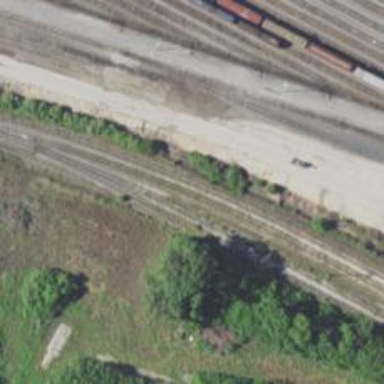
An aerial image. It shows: Disused railway.